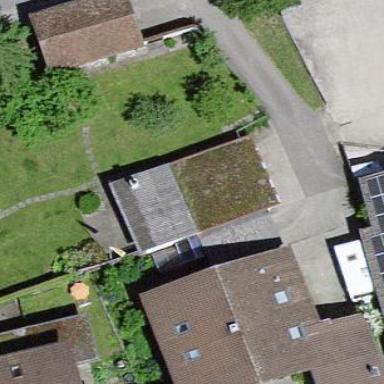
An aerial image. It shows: Garage building.